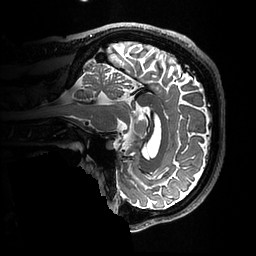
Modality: T2w
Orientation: sagittal
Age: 26
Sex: male
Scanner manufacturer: ge
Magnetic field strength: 3 T
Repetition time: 3.202 s
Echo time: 0.06024 s